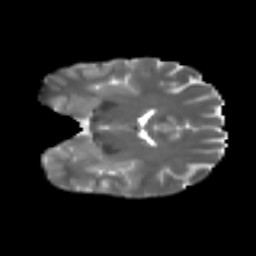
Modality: T2w
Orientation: coronal
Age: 21
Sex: female
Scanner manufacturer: ge
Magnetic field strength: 3 T
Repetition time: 7.8 s
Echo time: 0.0606 s